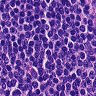
Metastatic tissue present: no